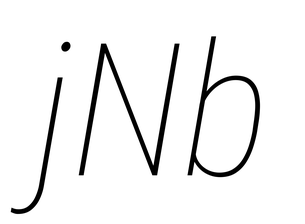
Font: Roboto-Italic_Condensed_Thin_Italic